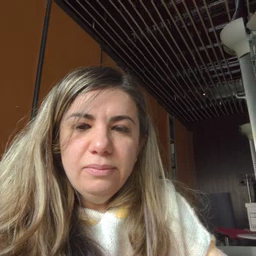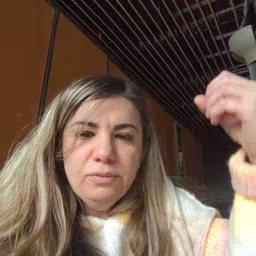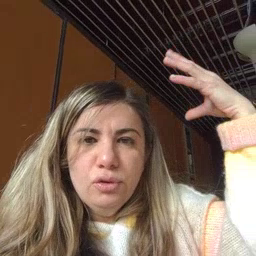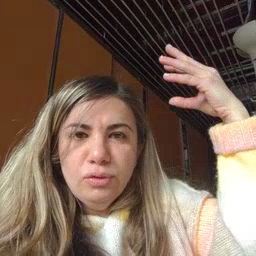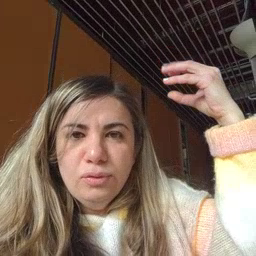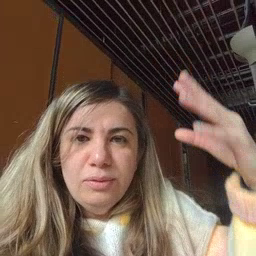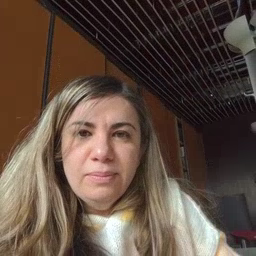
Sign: shower